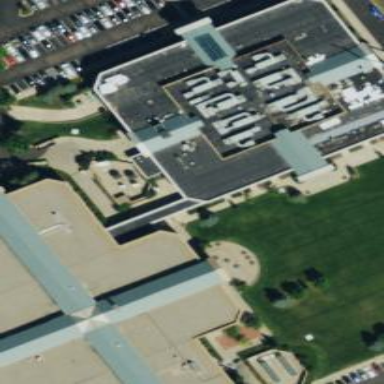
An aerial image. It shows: Building.